Question: Right, this is slightly hard to explain but what I'm after is as follows:
I have a database of posts that will go into an HTML page. Obviously all these posts will be different sizes so the boxes containing them will be different sizes too.
What I'm after is a way to make these boxes all appear to fit nicely in with each other, as in the picture below for example. If the first post is a small one then it will begin a line of small boxes for example. And they won't necessarily all be the same height either. In the picture each post is numbered to show where it comes in the array of posts.
See the illustration I made here:

Is this possible? I'm assuming I'll need some Javascript in there probably, and JQuery is preferable.
Thanks for any and all help.
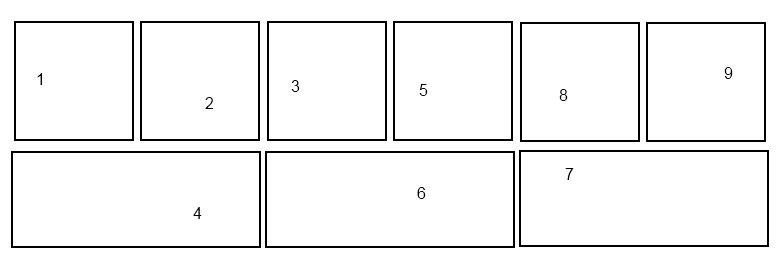
Answer: As you're willing to go with a Javascript solution, I've found that the <URL> plugin works really well for doing a "best fit" of differently shaped rectangles.
You set it up with markup like:
'''
<div id="container">
<div class="item">...</div>
<div class="item">...</div>
<div class="item">...</div>
...
</div>
'''
You then 'float: left' your '.item's, and attach the Masonry handler to the '#container':
'''
$(function(){
$('#container').masonry({
// options
itemSelector : '.item',
...
});
});
'''
There's also a <URL> if you're not already using jQuery at all